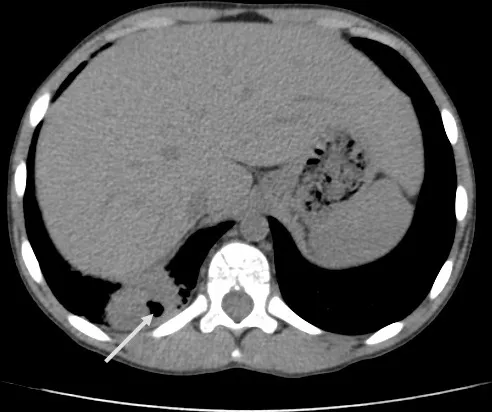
Chest computed tomography: cavitatory pneumonia of right lower lobe.
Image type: radiology (ct)